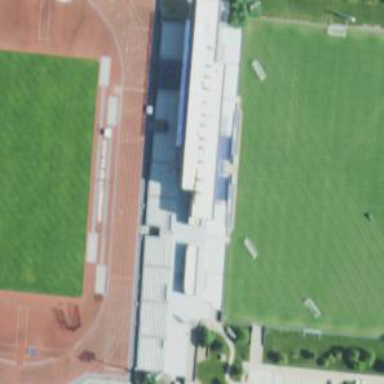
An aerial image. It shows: Grandstand building.